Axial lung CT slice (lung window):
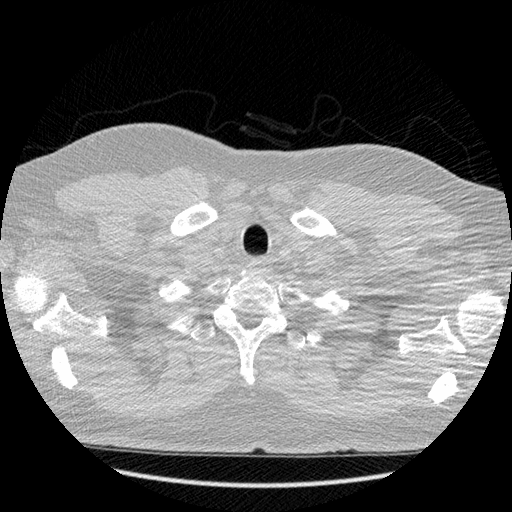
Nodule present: no